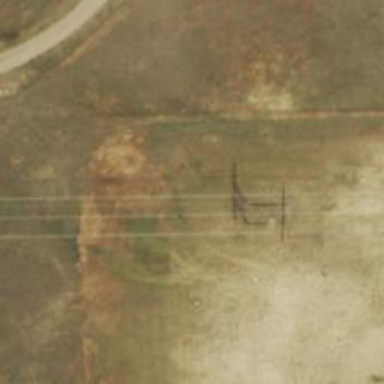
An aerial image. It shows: H-frame designed tower for power lines.